Field crop: maize
Growth stage: 2
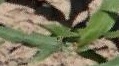
Species: maize